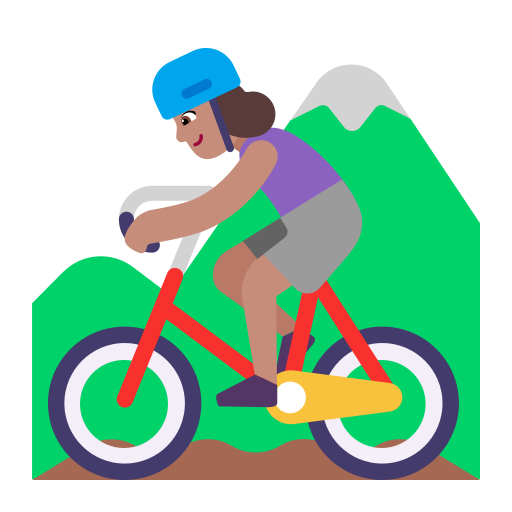
woman mountain biking flat